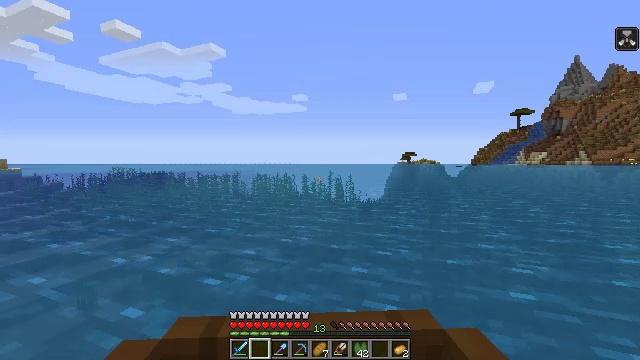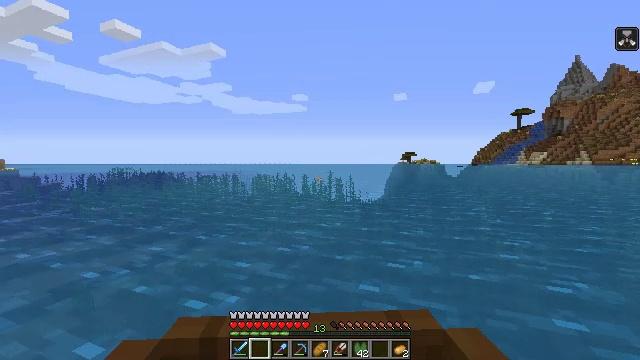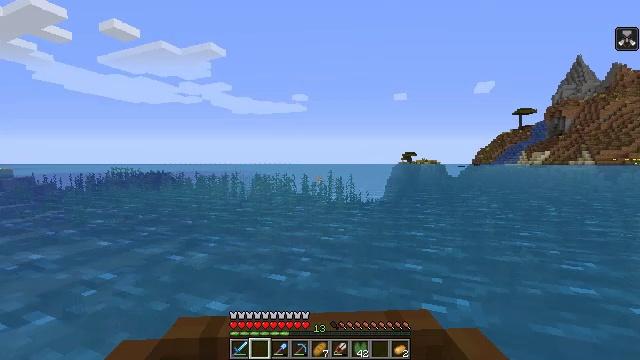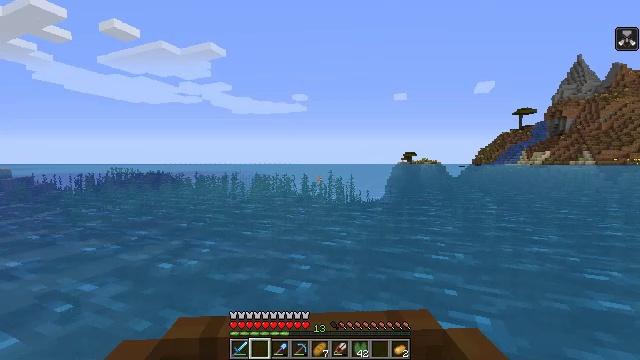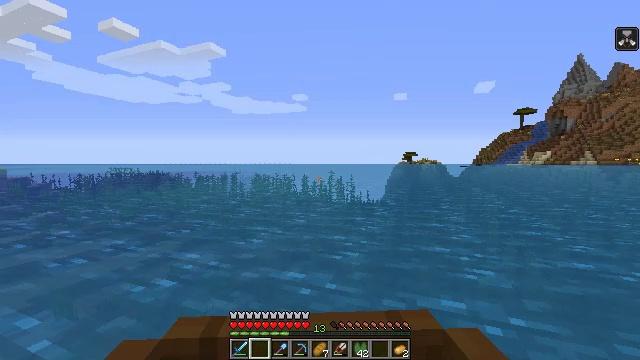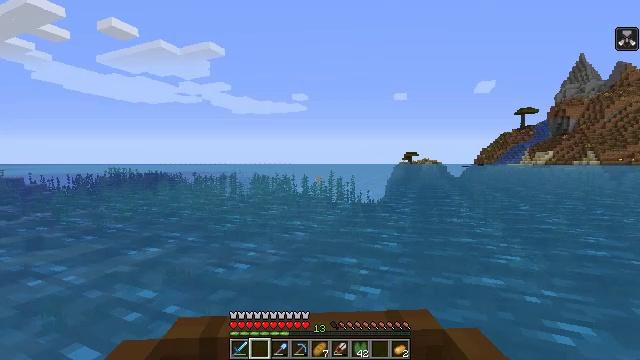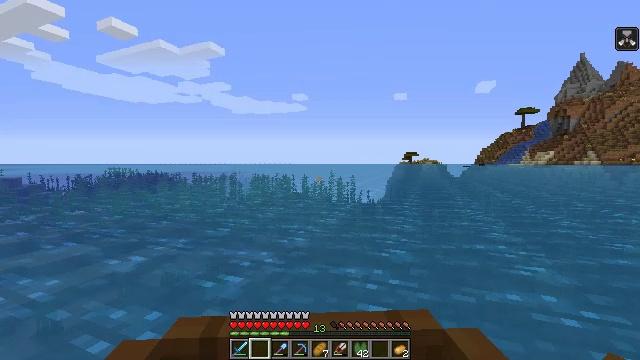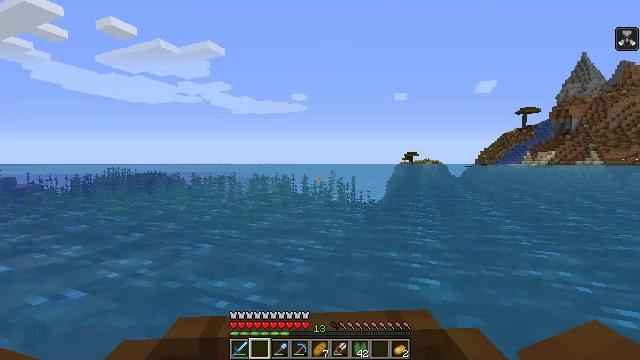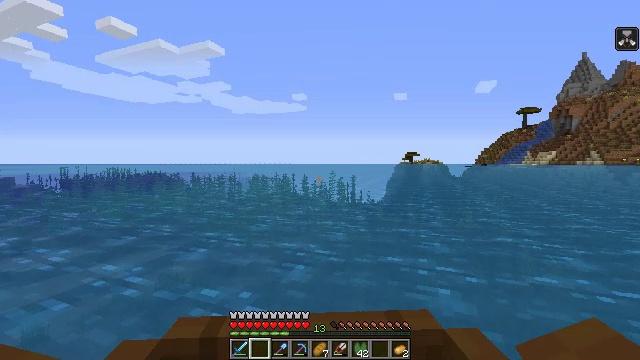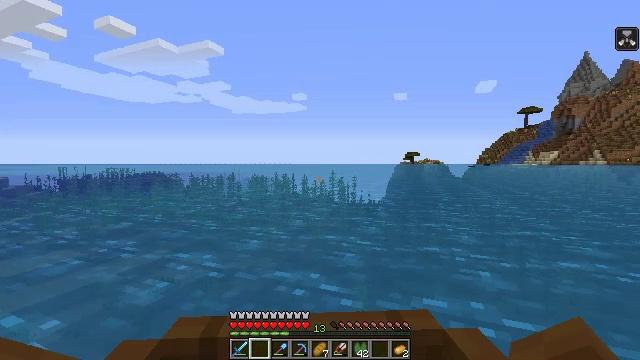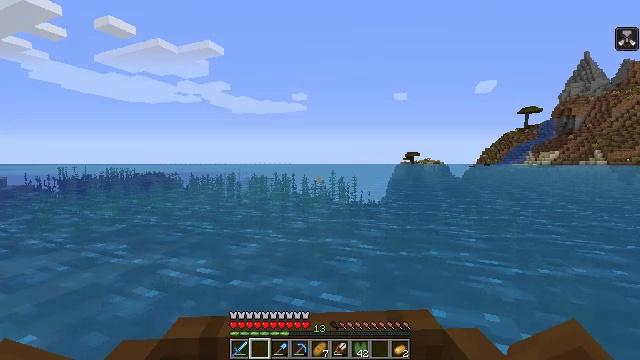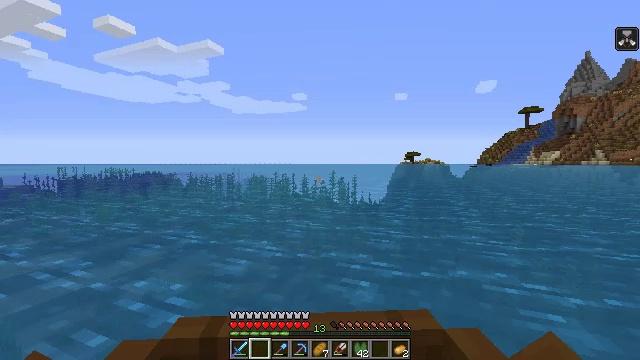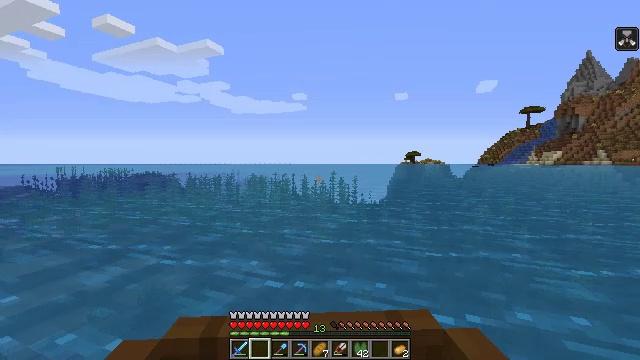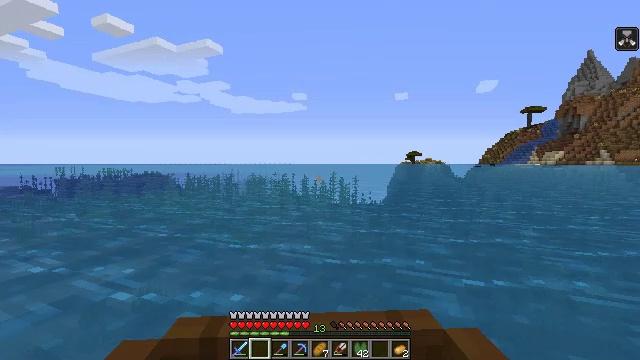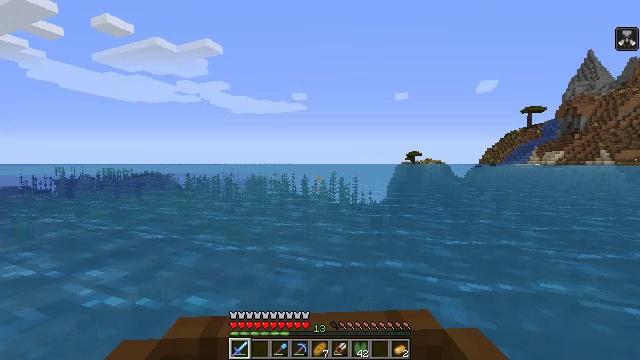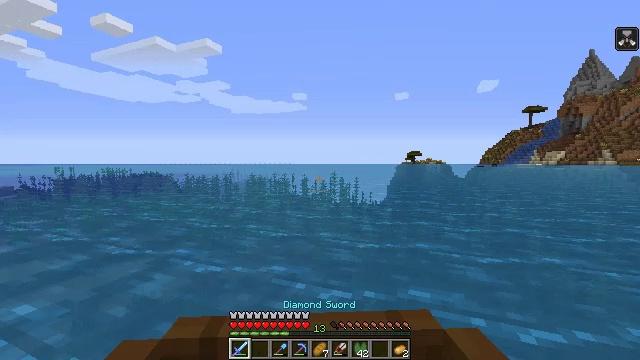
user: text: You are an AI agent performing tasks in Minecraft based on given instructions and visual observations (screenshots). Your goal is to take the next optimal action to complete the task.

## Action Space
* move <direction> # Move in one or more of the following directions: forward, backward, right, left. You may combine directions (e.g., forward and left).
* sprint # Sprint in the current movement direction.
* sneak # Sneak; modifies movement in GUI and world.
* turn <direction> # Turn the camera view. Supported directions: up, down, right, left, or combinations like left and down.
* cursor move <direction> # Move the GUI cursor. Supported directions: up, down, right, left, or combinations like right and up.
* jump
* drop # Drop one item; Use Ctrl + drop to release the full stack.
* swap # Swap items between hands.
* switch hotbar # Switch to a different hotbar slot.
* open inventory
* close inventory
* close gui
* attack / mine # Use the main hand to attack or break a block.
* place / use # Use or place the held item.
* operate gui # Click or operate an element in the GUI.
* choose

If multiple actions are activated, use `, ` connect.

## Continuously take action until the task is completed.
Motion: motion action
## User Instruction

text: Collect mossy stone bricks for building.
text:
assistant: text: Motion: move forward
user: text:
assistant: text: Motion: move forward
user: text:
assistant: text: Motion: move forward
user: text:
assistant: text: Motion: move forward
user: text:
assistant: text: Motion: move forward
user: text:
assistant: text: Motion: move forward
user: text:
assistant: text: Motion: move forward
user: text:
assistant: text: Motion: move forward
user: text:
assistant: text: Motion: move forward
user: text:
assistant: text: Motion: move forward
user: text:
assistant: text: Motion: move forward
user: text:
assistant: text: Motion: move forward
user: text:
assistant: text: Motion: move forward
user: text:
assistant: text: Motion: move forward, switch to hotbar 1
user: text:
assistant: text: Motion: move forward, switch to hotbar 1
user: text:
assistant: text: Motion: move forward, switch to hotbar 1
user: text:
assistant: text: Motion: move forward, switch to hotbar 1
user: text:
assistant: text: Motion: move forward
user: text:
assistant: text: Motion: move forward
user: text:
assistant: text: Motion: move forward, turn left
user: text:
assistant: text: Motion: move forward
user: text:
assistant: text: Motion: move forward
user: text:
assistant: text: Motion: move forward
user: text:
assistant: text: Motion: move forward
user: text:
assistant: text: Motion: move forward
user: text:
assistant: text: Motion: move forward
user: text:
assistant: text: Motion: move forward
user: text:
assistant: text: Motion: move forward
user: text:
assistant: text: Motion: move forward
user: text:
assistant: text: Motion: move forward